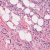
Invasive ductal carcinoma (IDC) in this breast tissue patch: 1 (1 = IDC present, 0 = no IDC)